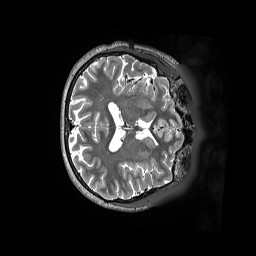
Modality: T2w
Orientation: axial
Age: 59
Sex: female